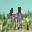
Label: 4